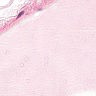
Metastatic tissue present: no